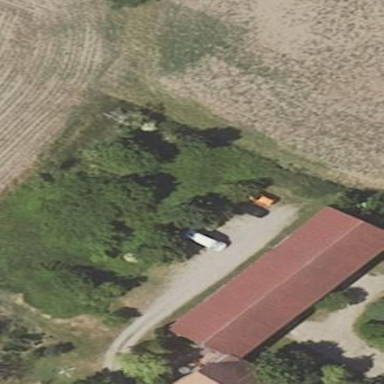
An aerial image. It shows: Shed building.